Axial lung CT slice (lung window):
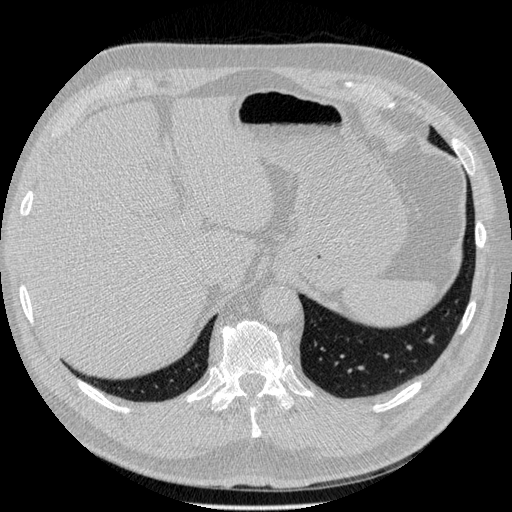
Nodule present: no